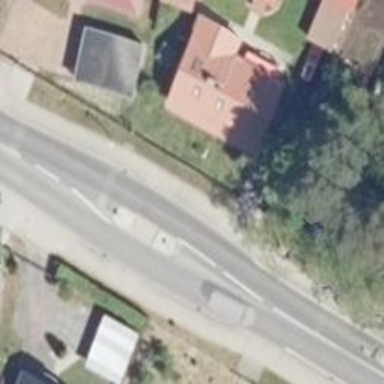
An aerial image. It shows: Sidewalk.